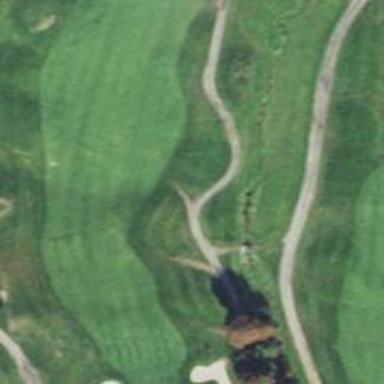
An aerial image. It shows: Path designated for golf carts.